Question: I try sometimes to connect label or button to its outlet in the class, but xcode doesnt accept the connection.
As in this picture, i cannot connect the label in the sotryboard to the outlet label resultLabel.

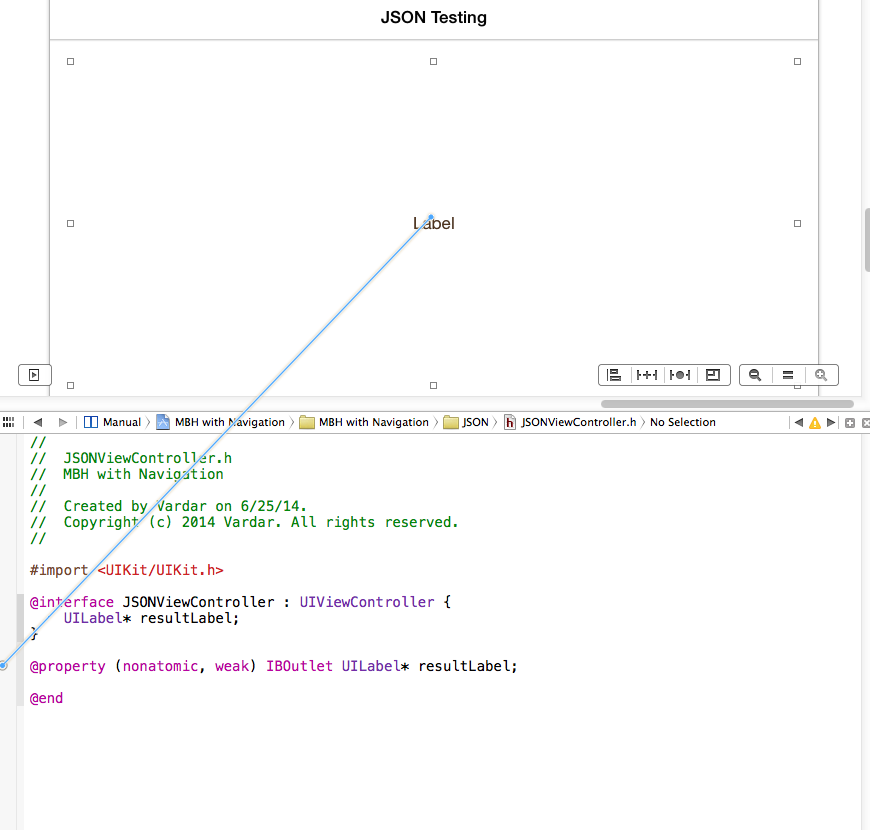
Answer: Make sure that your viewController in Storyboard is connected to your class.
Click on the yellow button:

Choose identity inspector tab and enter your class's name: